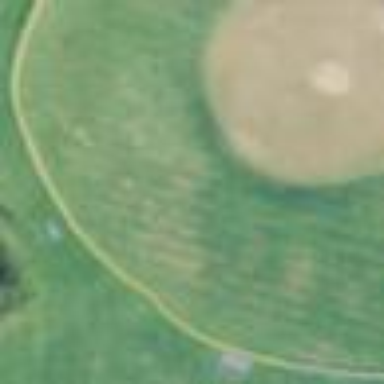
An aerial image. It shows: Baseball pitch for leisure land activities.